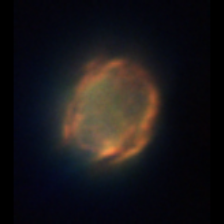
Taxon: Ciliates
Group: Other